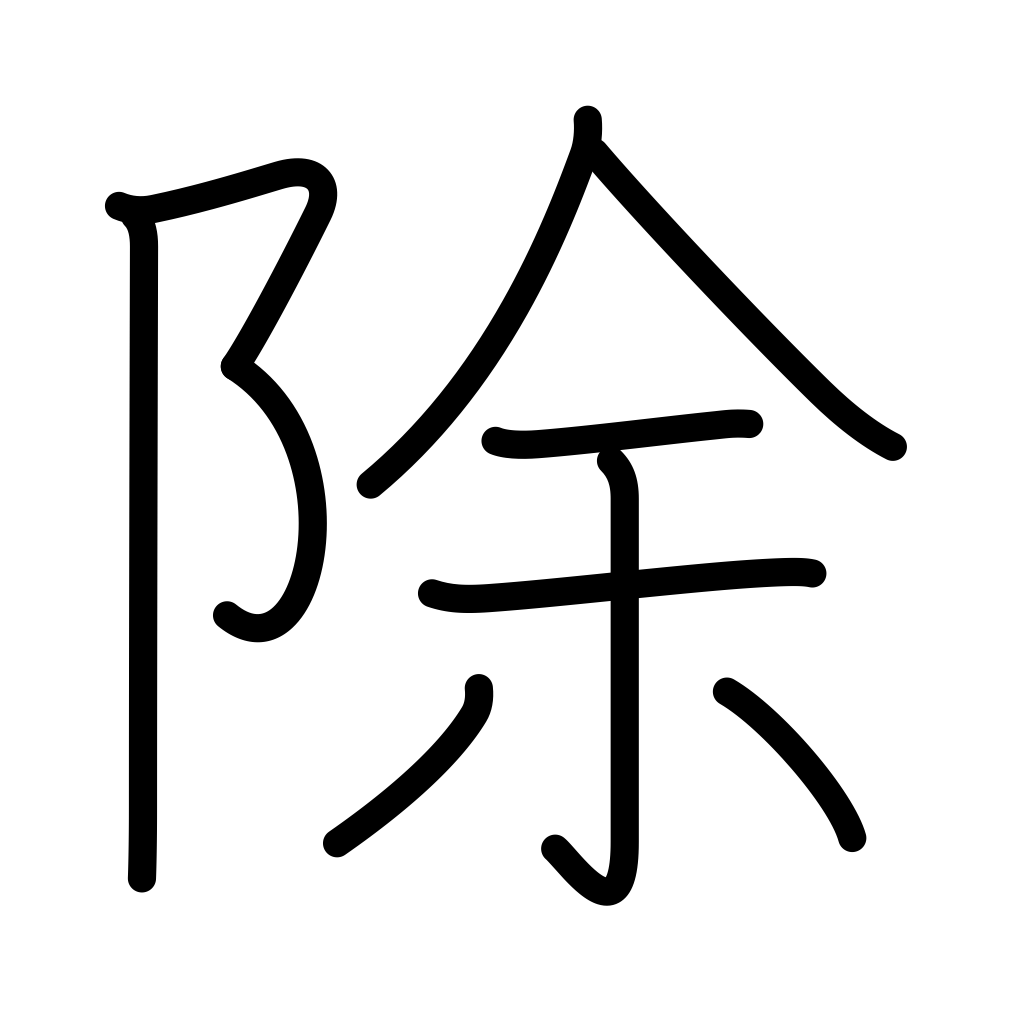
Meaning: exclude, remove, abolish, cancel, except